Interaction volume radius: 5 \u00c5
Interaction volume height: 30 \u00c5
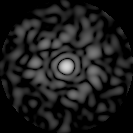
Disorder parameter: 0.86